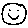
Label: smiley face